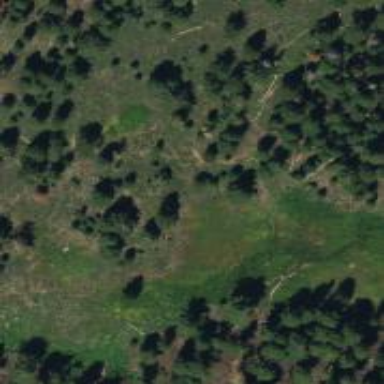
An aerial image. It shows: Wet meadow characterized by grassland vegetation.